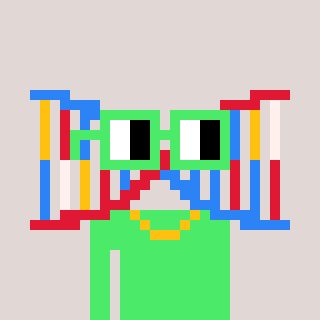
a pixel art character with square light green glasses, a dna-shaped head and a teal-colored body on a warm background